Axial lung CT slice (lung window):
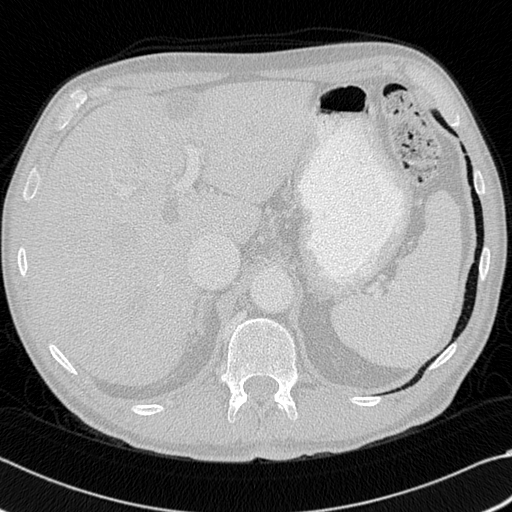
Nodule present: no